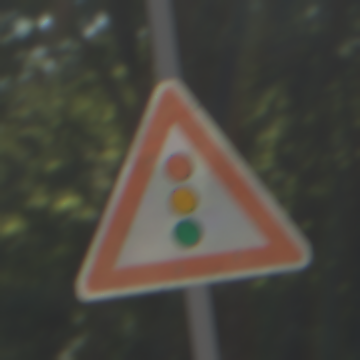
Verkehrszeichen: Lichtzeichenanlage
Umgebung: Outdoor, RoadRail
Tageszeit: Midday
Wetter: Clear
Licht: Natural
Jahreszeit: NotSpecified
Kontrast: HighContrast